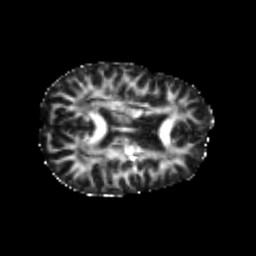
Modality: FA
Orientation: axial
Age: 24
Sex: female
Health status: healthy
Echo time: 0.074 s